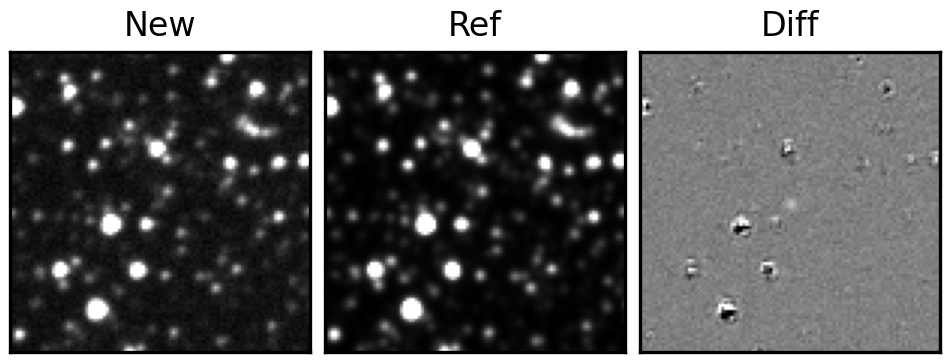
Label: real